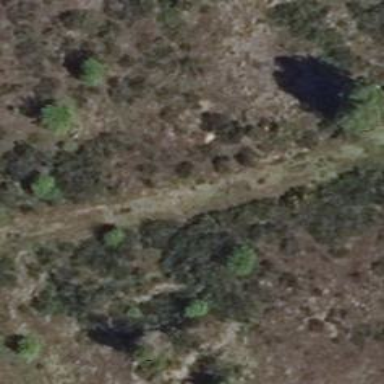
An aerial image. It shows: Track road with grade4 tracktype.